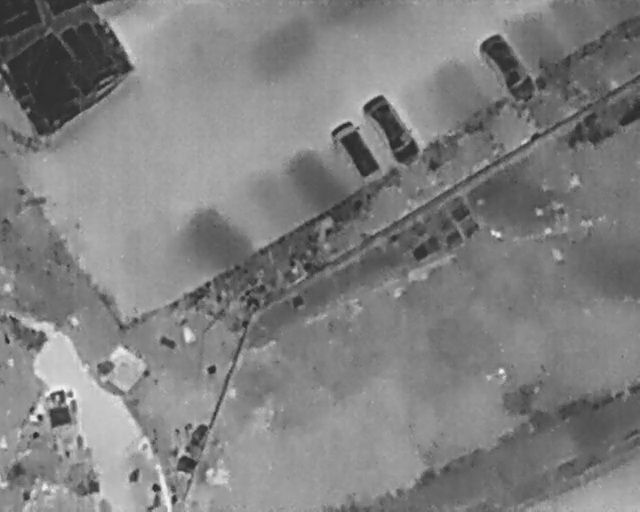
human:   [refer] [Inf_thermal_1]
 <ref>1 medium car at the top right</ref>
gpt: <box>[[73, 10, 84, 16, 151]]</box>

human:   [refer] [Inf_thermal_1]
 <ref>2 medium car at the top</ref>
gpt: <box>[[50, 26, 60, 32, 151], [55, 21, 67, 28, 150]]</box>